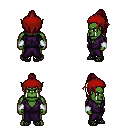
a pixel art fantasy rpg character, male body template, orc, green skin, purple robe, teal pants, brunette long topknot hairstyle, red bandana, white cloth bracers, ghillies, four views (front, back, left, right), 2x2 character sprite sheet, small pixel art, hard edges, no anti-aliasing